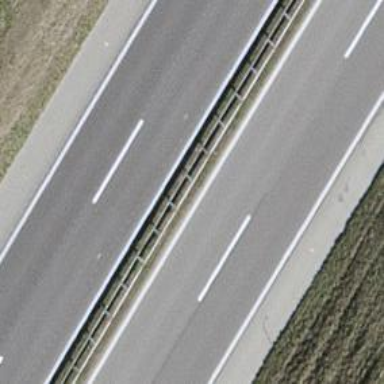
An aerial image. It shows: View of motorway.